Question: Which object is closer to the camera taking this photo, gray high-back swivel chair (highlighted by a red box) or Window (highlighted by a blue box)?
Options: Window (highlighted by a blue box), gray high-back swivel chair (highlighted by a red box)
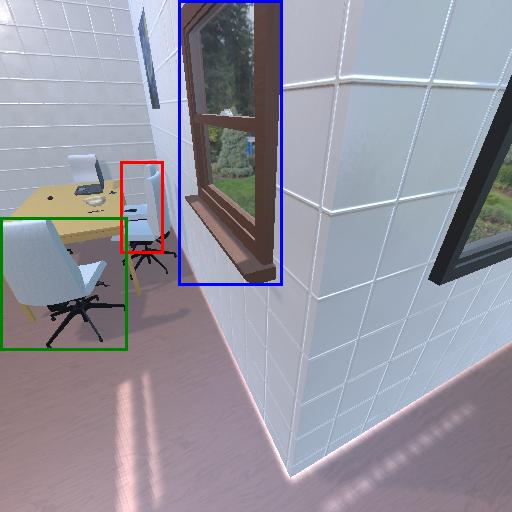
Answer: Window (highlighted by a blue box)